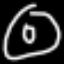
Label: donut